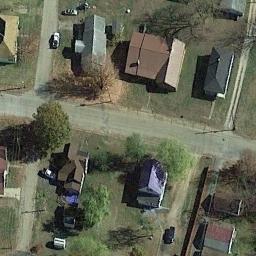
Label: medium_residential